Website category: sports
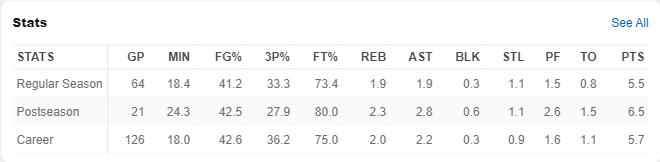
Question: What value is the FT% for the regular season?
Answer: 73.4

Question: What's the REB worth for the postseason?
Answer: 2.3

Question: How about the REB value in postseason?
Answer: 2.3

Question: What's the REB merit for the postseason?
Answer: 2.3

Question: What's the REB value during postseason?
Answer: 2.3

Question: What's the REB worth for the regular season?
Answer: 1.9

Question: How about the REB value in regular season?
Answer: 1.9

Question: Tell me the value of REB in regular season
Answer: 1.9

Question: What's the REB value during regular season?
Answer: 1.9

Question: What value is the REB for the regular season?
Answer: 1.9

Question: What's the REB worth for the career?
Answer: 2.0

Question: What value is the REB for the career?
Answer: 2.0

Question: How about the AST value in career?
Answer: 2.2

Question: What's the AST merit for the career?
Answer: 2.2

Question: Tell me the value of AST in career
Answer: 2.2

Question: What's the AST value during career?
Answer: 2.2

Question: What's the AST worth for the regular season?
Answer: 1.9

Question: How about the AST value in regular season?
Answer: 1.9

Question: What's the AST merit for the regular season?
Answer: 1.9

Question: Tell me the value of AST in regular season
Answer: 1.9

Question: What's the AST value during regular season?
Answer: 1.9

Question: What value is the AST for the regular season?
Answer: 1.9

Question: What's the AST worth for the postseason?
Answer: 2.8

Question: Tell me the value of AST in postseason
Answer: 2.8

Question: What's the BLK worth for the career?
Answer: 0.3

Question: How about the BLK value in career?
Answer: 0.3

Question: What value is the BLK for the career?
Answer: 0.3

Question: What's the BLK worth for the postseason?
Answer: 0.6

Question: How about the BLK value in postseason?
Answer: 0.6

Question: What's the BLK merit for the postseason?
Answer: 0.6

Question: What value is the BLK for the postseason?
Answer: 0.6

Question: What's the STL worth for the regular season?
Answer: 1.1

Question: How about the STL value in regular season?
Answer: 1.1

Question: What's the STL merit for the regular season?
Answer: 1.1

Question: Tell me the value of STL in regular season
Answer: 1.1

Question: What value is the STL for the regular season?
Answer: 1.1

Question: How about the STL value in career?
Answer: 0.9

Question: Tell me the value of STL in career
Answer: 0.9

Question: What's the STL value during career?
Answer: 0.9

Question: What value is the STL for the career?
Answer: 0.9

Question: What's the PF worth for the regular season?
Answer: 1.5

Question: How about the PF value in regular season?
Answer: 1.5

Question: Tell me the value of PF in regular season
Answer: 1.5

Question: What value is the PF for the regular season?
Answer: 1.5

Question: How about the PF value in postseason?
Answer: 2.6

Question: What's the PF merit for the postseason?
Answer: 2.6

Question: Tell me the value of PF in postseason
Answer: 2.6

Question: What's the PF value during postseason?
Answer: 2.6

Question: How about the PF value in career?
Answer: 1.6

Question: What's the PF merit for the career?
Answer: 1.6

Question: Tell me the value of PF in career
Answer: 1.6

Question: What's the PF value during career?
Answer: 1.6

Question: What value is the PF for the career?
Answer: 1.6

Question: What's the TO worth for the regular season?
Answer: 0.8

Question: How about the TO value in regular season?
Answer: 0.8

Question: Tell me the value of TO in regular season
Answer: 0.8

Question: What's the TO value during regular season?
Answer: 0.8

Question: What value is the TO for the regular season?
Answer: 0.8

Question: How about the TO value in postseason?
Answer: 1.5

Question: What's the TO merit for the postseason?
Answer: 1.5

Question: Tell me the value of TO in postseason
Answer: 1.5

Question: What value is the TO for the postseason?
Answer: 1.5

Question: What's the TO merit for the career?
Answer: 1.1

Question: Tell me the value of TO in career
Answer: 1.1